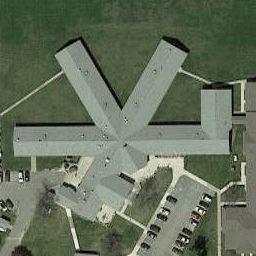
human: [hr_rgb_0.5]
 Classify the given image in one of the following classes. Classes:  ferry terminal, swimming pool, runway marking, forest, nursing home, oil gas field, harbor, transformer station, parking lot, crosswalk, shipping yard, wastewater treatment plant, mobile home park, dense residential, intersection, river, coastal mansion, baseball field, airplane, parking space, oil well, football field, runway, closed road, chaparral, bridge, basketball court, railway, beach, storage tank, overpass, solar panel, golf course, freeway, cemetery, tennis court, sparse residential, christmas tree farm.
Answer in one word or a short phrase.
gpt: nursing home